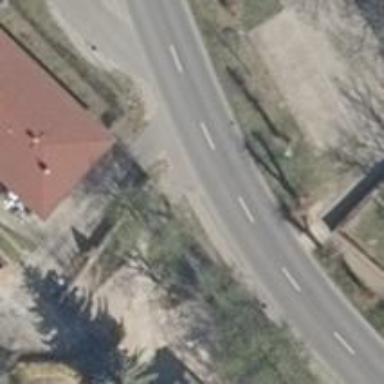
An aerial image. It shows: Secondary road with asphalt surface.